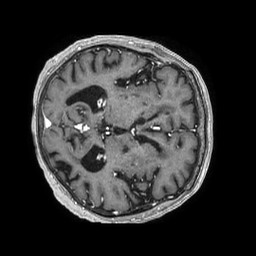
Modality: T1w
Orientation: axial
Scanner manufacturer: philips
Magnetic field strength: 1.5 T
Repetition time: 0.007734 s
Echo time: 0.003525 s